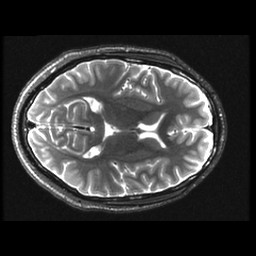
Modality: T2w
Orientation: axial
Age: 18
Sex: male
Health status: ill
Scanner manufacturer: ge
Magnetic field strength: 3 T
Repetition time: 7.5 s
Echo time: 0.1007 s